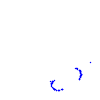
Particle: proton